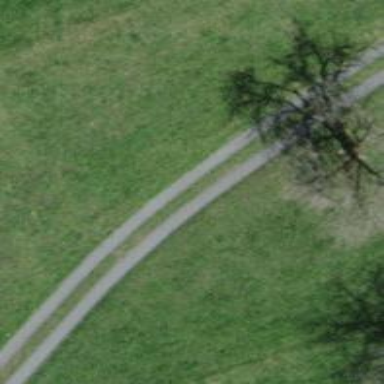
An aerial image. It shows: Gravel track with grade 2 quality.